Field crop: maize
Growth stage: 2
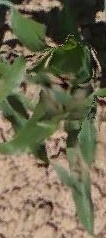
Species: maize